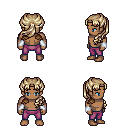
a pixel art fantasy rpg character, male body template, human, dark skin, leather shoulder armor, magenta pants, white blonde princess hairstyle, white cloth bracers, four views (front, back, left, right), 2x2 character sprite sheet, small pixel art, hard edges, no anti-aliasing